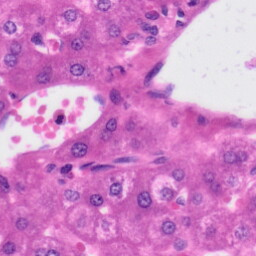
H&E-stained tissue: Liver